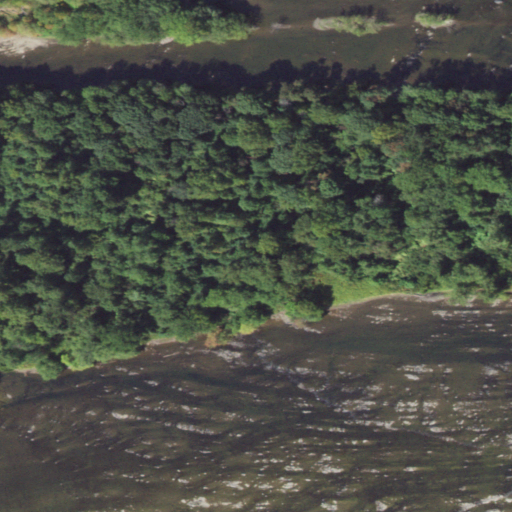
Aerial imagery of island in Pennsylvania named Berrier Island containing open water, deciduous forest, mixed forest, and herbaceous wetlands